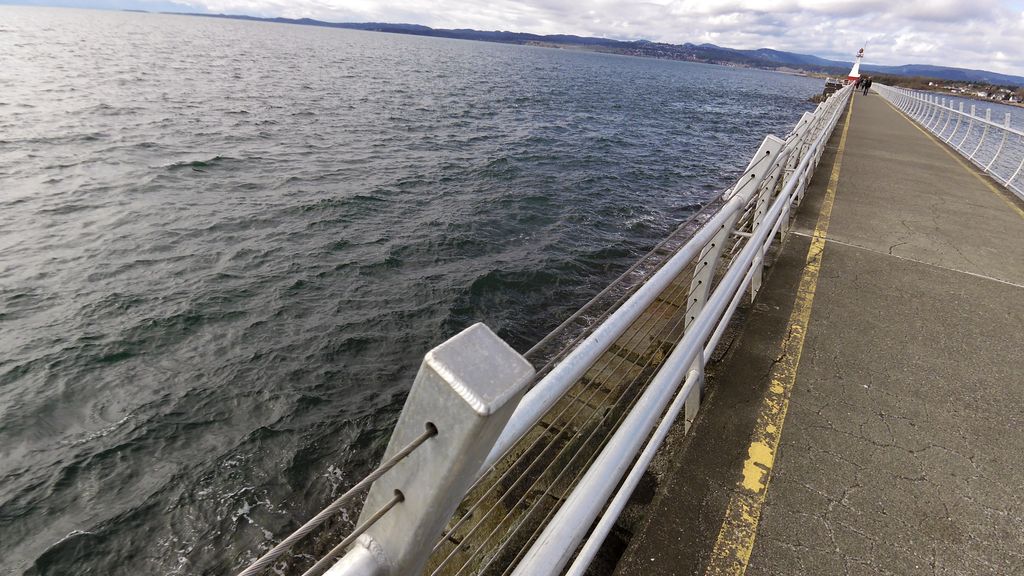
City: victoria